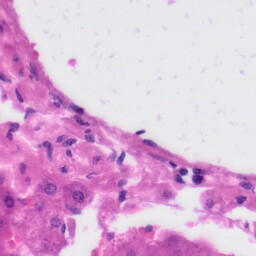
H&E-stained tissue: Liver